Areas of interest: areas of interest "Swimming Pool"
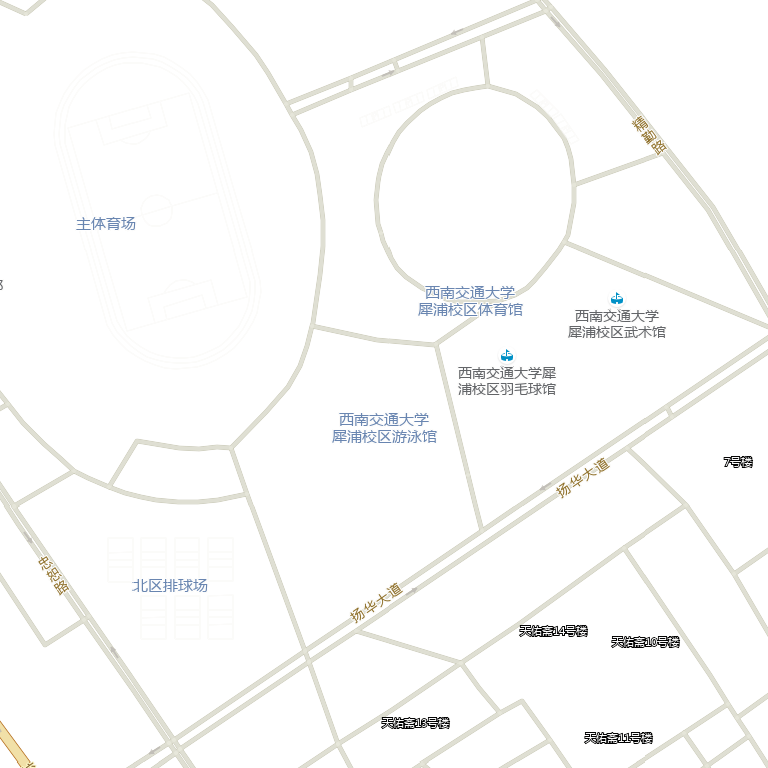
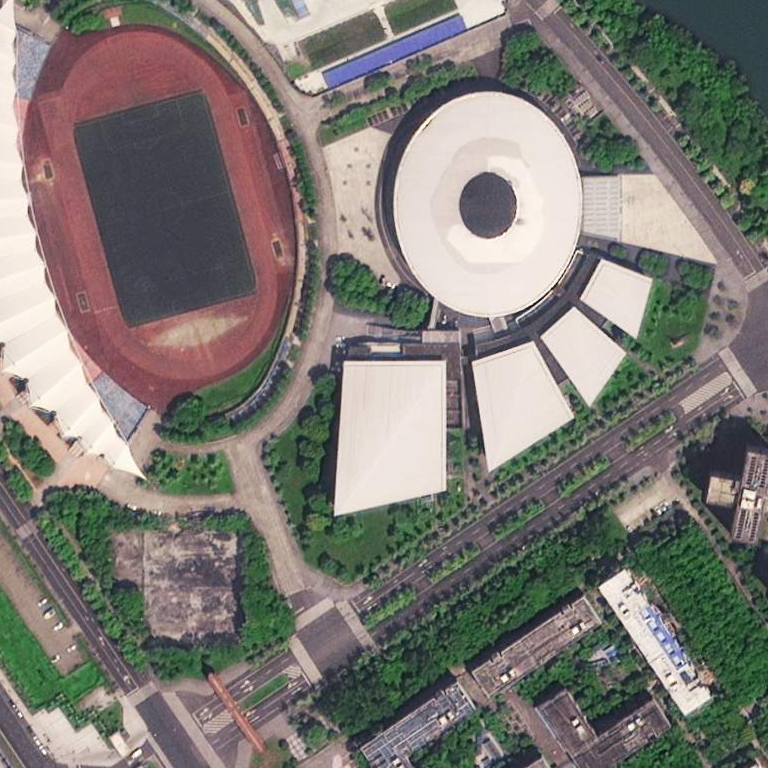